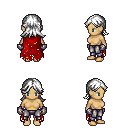
a pixel art fantasy rpg character, female body template, human, tanned skin, red tattered cape, metal pants, white loose hair, metal gloves, four views (front, back, left, right), 2x2 character sprite sheet, small pixel art, hard edges, no anti-aliasing